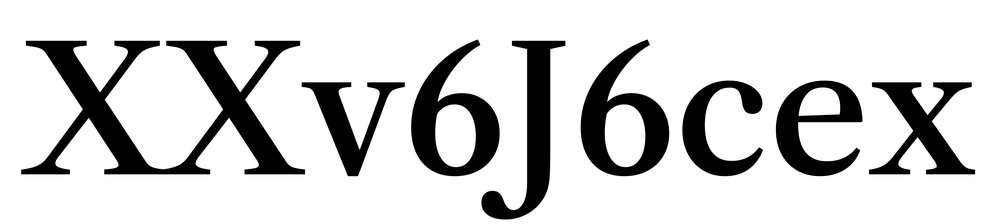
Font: LibreCaslonText_Medium